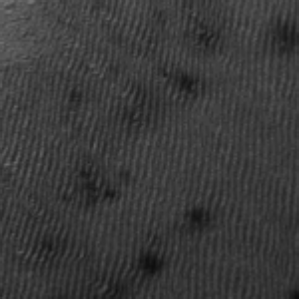
Label: frost